Question: I'm converting my app so that it works with iOS 7. On one part of the app I have two search bars, each with a UISearchDisplayController associated with it. As I search UISearchDisplayController.searchResultsTableView, the bottom of the table view is not stopping at the correct spot.
The same thing happens with the bottom UISearchDisplayController.
If anyone has had any similar issues when converting to iOS 7 please let me know.
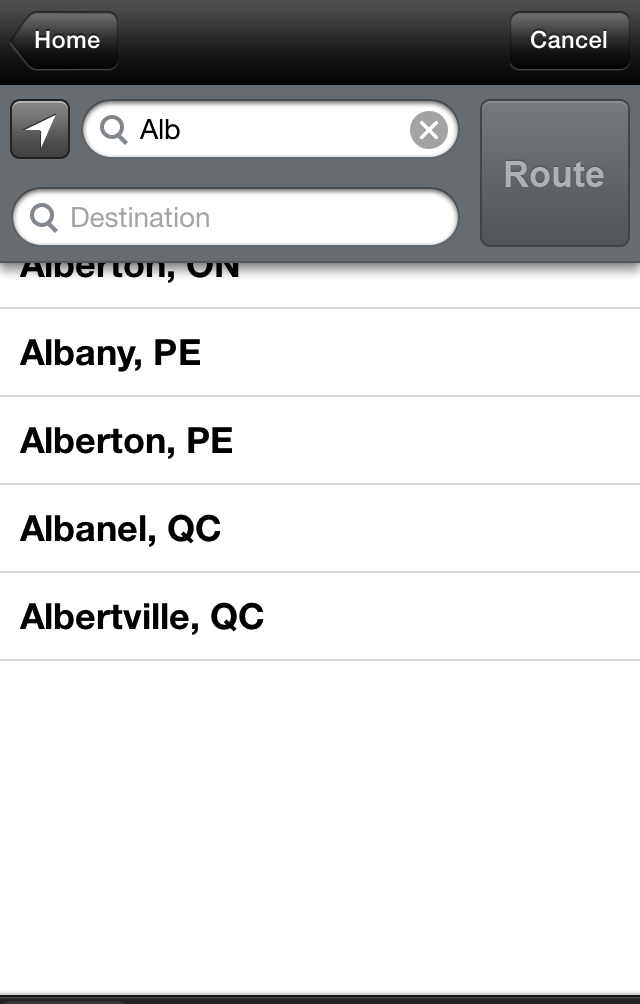
Answer: The issue is that the table view's content inset was set to the height of the keyboard. So when the keyboard was dismissed, the table view thought it was still up. So I changed the content inset of the table view to 0 in -(void)scrollViewDidScroll:(UIScrollView *)scrollView, and it works.